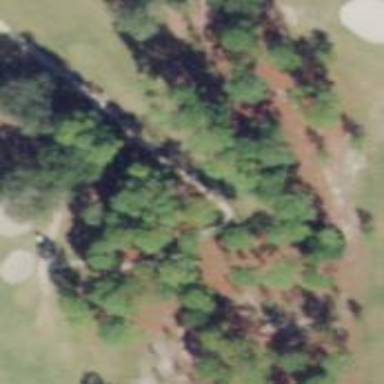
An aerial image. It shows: Path designated for golf carts.